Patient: sex M, age 61
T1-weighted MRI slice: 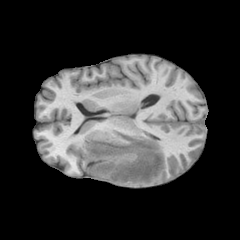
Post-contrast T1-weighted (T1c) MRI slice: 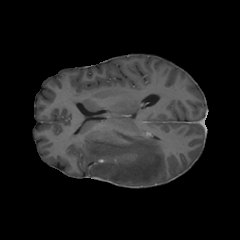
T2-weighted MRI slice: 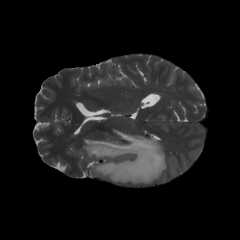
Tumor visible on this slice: yes
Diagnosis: Glioblastoma, IDH-wildtype
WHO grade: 4